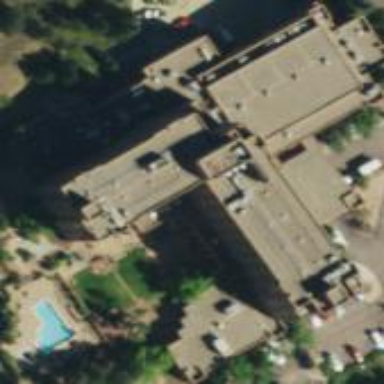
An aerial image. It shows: Hotel building.